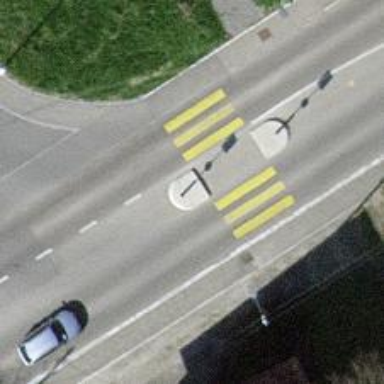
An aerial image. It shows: Uncontrolled zebra crossing with asphalt surface. It includes crossing island.